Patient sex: M
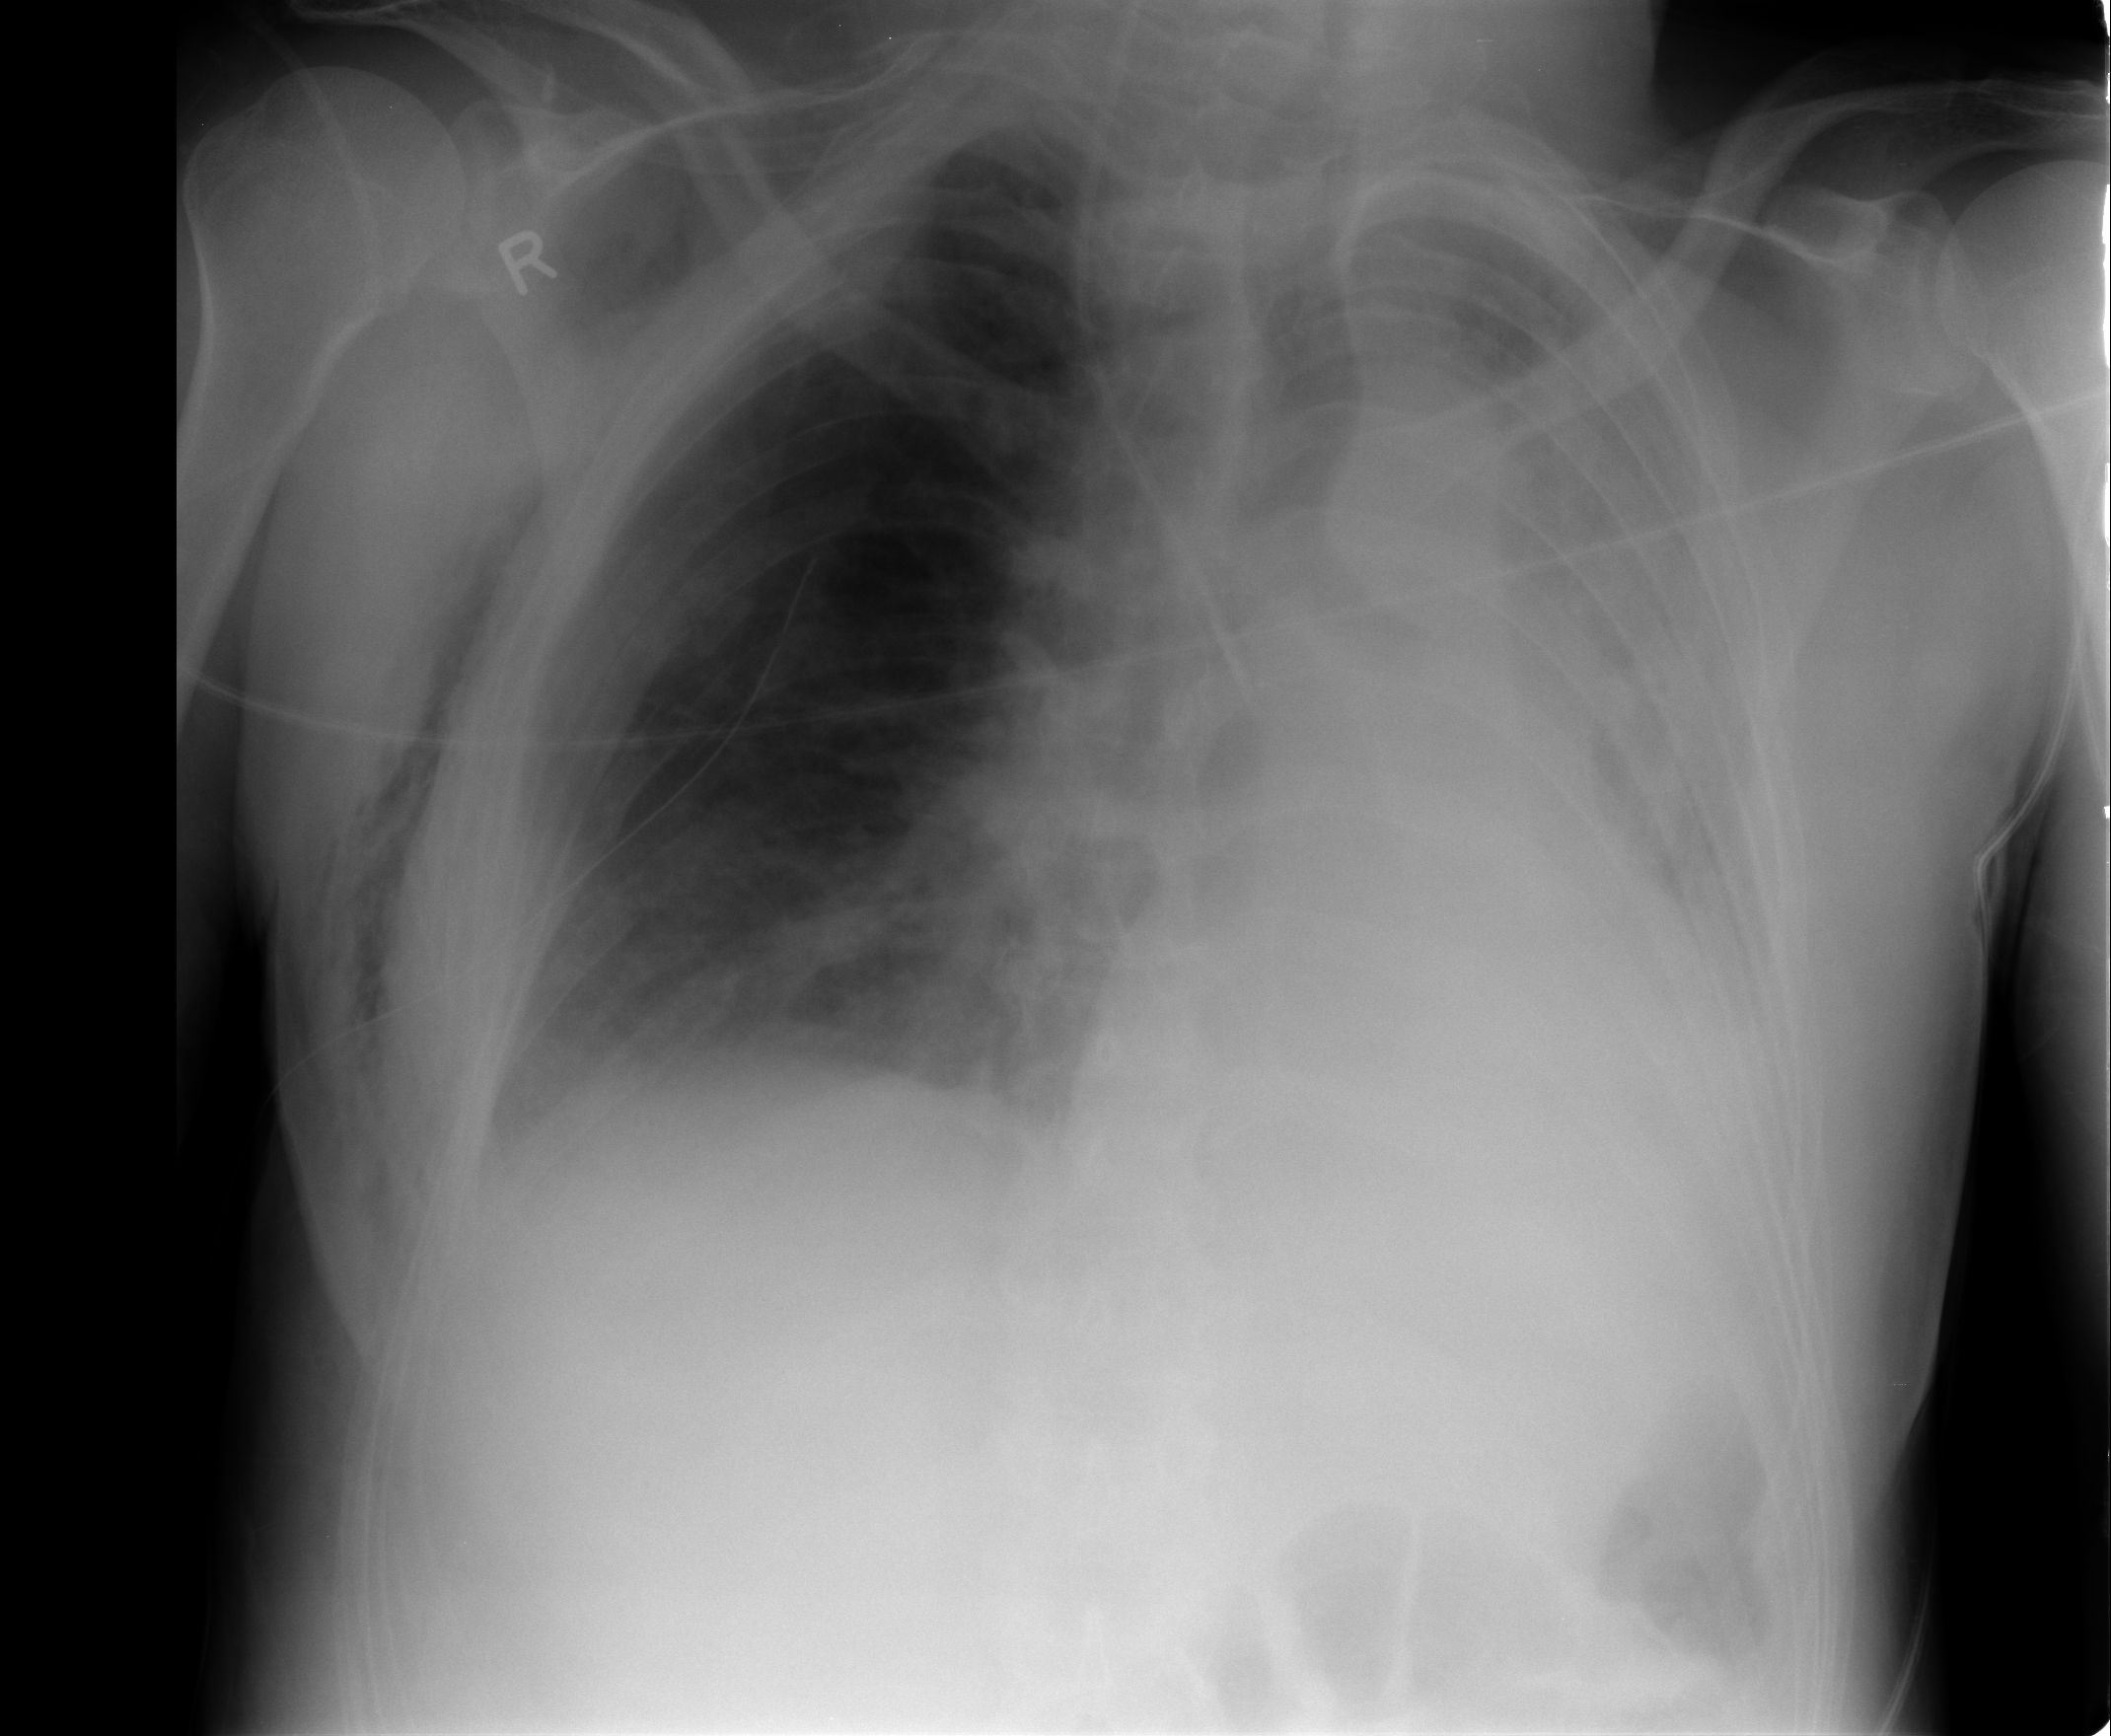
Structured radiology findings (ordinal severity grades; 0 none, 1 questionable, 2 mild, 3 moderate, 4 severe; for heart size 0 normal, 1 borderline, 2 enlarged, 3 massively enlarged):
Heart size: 0
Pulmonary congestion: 0
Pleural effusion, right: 2
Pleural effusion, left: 3
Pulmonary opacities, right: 2
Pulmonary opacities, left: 2
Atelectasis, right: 2
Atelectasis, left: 3